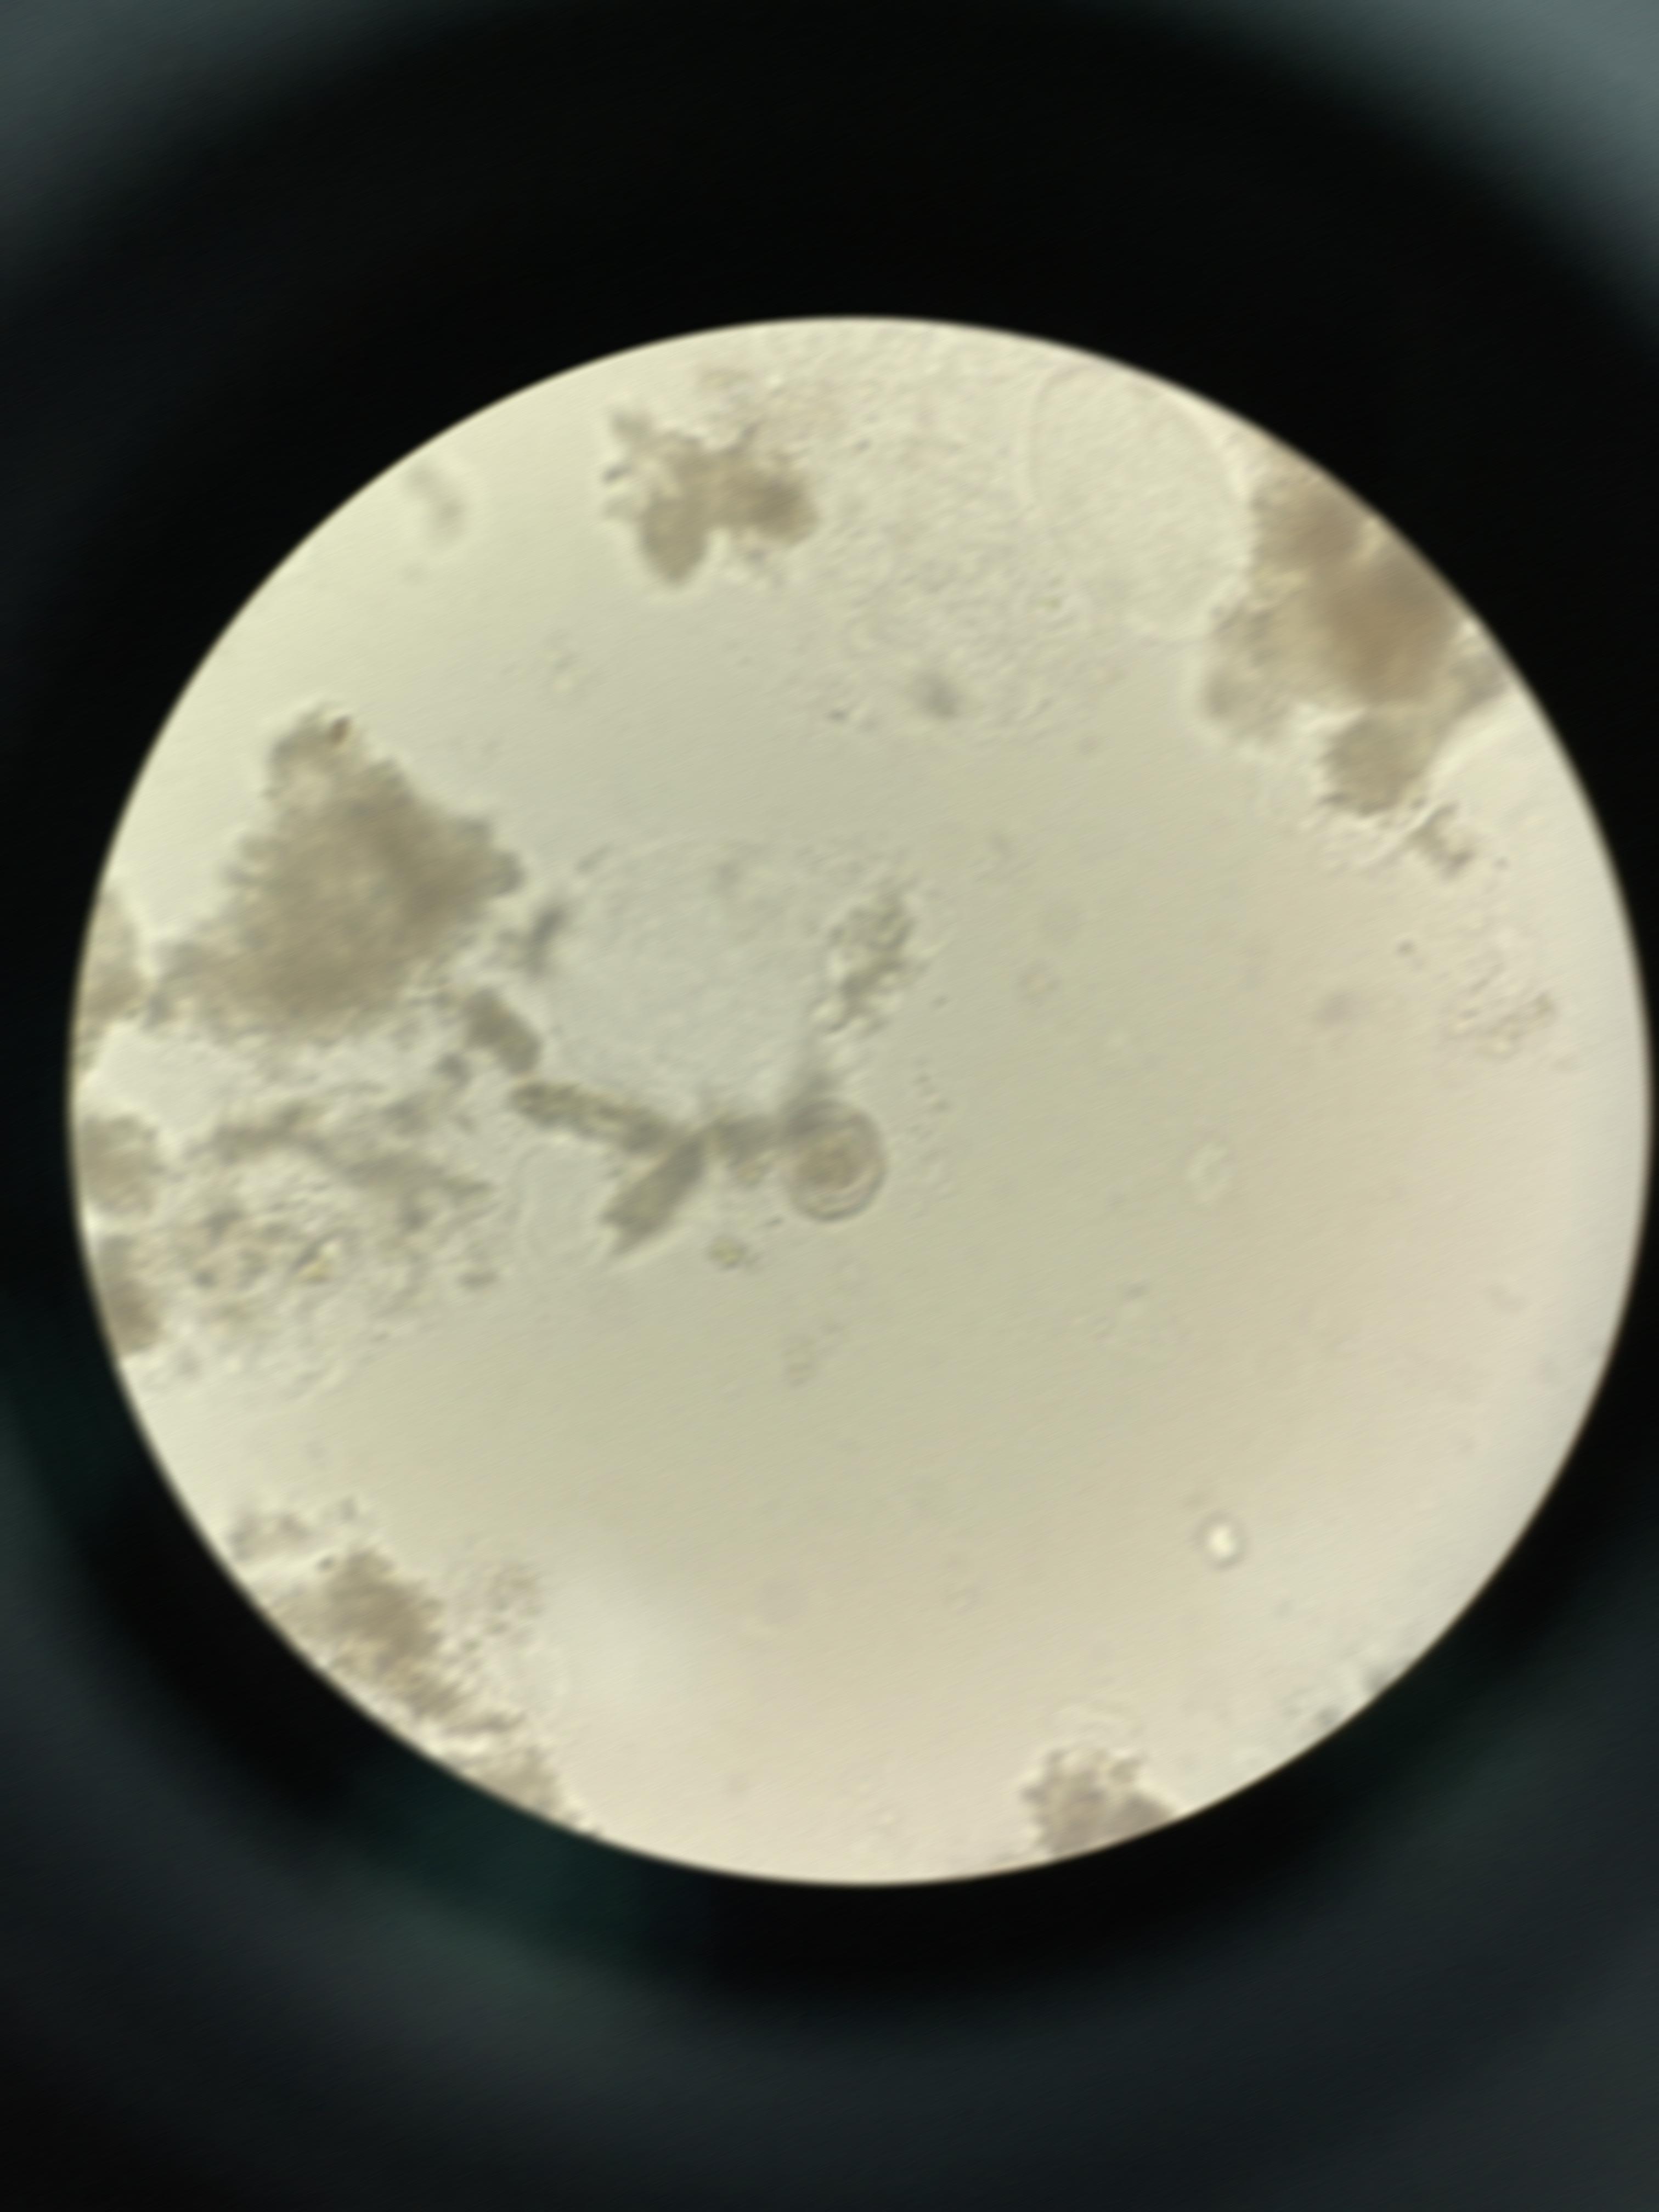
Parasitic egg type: Hymenolepis nana